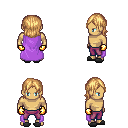
a pixel art fantasy rpg character, male body template, human, tanned skin, lavender cape, magenta pants, light blonde long bangs hairstyle, gold gloves, gray slippers, four views (front, back, left, right), 2x2 character sprite sheet, small pixel art, hard edges, no anti-aliasing